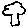
Label: tree